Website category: movie
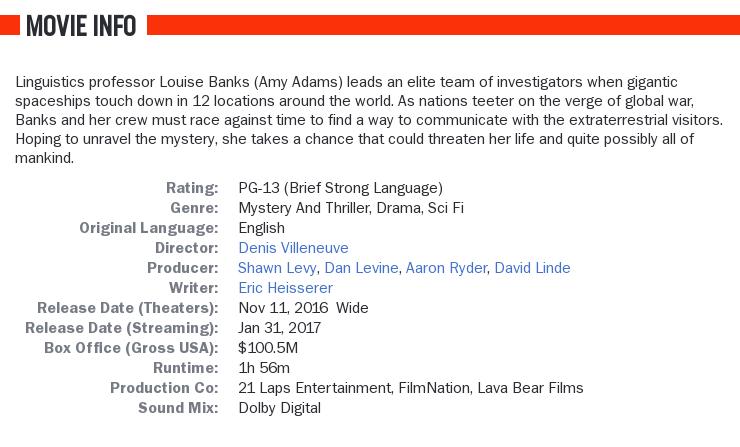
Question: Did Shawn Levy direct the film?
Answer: no

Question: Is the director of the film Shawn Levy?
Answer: no

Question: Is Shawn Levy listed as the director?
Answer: no

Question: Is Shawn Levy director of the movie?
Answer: no

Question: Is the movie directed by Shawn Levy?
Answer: no

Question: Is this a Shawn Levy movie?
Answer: no

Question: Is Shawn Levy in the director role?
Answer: no

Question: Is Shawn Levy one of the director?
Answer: no

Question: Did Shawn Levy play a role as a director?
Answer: no

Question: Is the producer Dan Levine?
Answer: yes

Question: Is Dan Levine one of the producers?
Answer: yes

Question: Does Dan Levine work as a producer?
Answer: yes

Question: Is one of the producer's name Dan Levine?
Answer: yes

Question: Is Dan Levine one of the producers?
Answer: yes

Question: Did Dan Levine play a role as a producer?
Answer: yes

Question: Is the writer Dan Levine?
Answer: no

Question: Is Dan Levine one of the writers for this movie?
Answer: no

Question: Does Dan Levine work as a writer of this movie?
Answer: no

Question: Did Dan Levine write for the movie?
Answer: no

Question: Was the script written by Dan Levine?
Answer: no

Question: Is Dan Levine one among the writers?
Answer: no

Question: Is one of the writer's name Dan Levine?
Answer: no

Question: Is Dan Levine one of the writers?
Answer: no

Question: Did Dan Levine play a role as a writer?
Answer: no

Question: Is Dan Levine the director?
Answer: no

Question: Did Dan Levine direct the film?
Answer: no

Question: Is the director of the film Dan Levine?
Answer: no

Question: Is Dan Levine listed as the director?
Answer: no

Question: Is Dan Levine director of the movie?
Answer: no

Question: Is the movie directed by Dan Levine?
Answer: no

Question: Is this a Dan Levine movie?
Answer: no

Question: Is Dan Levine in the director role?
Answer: no

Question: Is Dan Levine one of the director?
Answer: no

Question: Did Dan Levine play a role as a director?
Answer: no

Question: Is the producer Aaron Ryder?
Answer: yes

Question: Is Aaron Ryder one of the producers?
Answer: yes

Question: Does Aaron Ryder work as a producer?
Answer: yes

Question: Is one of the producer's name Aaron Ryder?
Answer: yes

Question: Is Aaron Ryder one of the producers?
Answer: yes

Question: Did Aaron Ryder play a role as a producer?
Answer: yes

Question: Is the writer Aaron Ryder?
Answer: no

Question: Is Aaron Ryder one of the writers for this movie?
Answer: no

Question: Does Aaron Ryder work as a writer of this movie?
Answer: no

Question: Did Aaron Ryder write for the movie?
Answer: no

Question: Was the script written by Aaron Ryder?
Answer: no

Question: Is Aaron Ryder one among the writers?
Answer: no

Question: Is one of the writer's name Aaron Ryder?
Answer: no

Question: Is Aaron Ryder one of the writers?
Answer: no

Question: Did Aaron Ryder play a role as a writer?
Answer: no

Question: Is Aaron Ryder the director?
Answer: no

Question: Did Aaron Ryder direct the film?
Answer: no

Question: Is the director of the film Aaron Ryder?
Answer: no

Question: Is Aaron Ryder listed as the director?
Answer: no

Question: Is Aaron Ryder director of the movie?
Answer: no

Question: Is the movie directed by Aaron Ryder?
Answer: no

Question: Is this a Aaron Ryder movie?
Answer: no

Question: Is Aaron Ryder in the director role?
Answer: no

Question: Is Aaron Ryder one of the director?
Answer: no

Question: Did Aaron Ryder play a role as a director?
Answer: no

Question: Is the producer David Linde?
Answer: yes

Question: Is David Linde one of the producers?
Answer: yes

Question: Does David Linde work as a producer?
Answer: yes

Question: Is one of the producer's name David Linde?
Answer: yes

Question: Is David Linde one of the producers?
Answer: yes